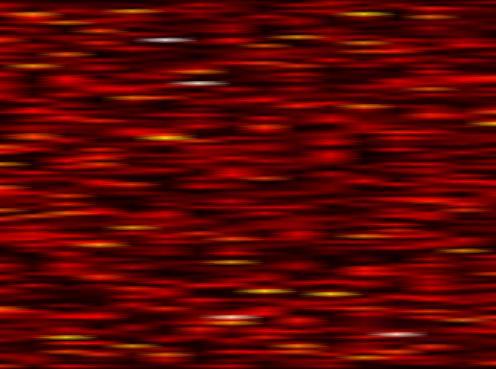
Label: UFMC